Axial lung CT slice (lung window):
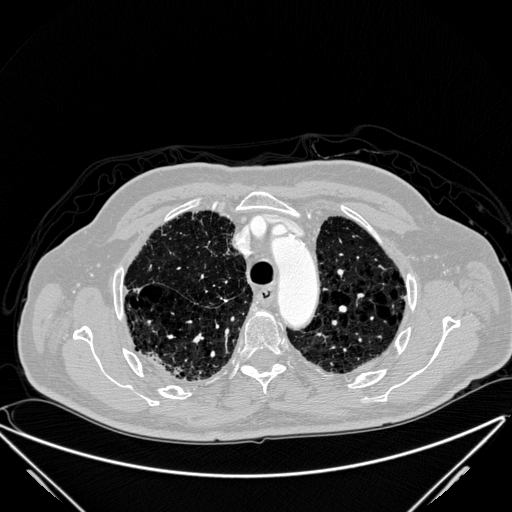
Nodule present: no